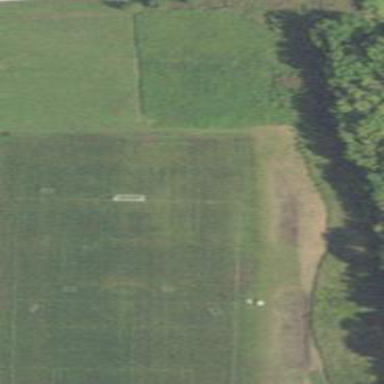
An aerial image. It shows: Soccer pitch for leisure land activities.